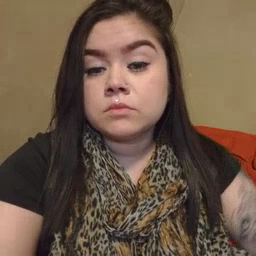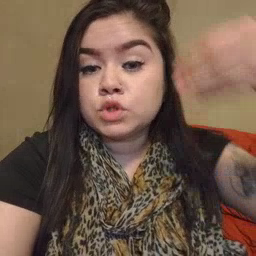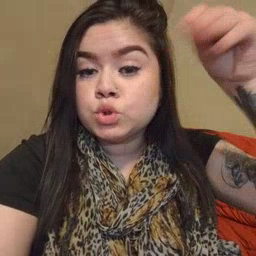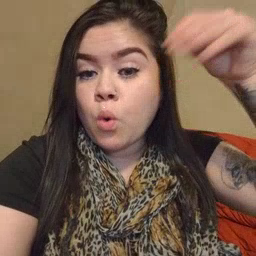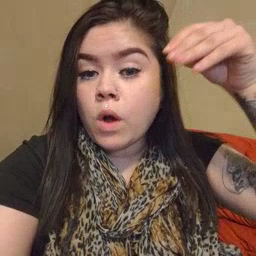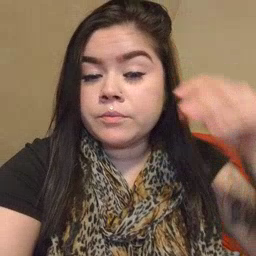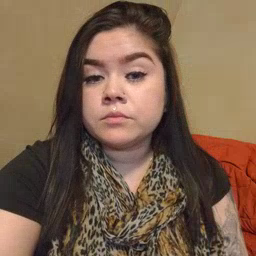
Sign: store